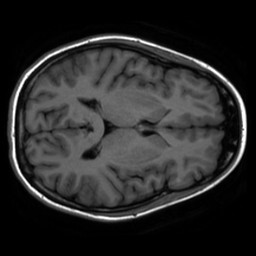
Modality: inplaneT1
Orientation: axial
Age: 19
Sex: female
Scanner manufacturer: ge
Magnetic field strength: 3 T
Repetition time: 2.499 s
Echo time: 0.02513 s